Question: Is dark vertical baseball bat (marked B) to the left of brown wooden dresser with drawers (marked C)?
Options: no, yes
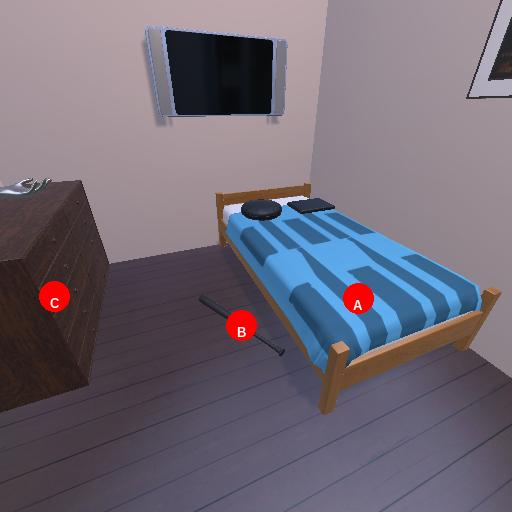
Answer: no